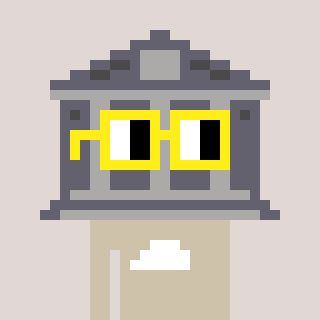
a pixel art character with square yellow glasses, a bank-shaped head and a bege-colored body on a warm background